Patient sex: F
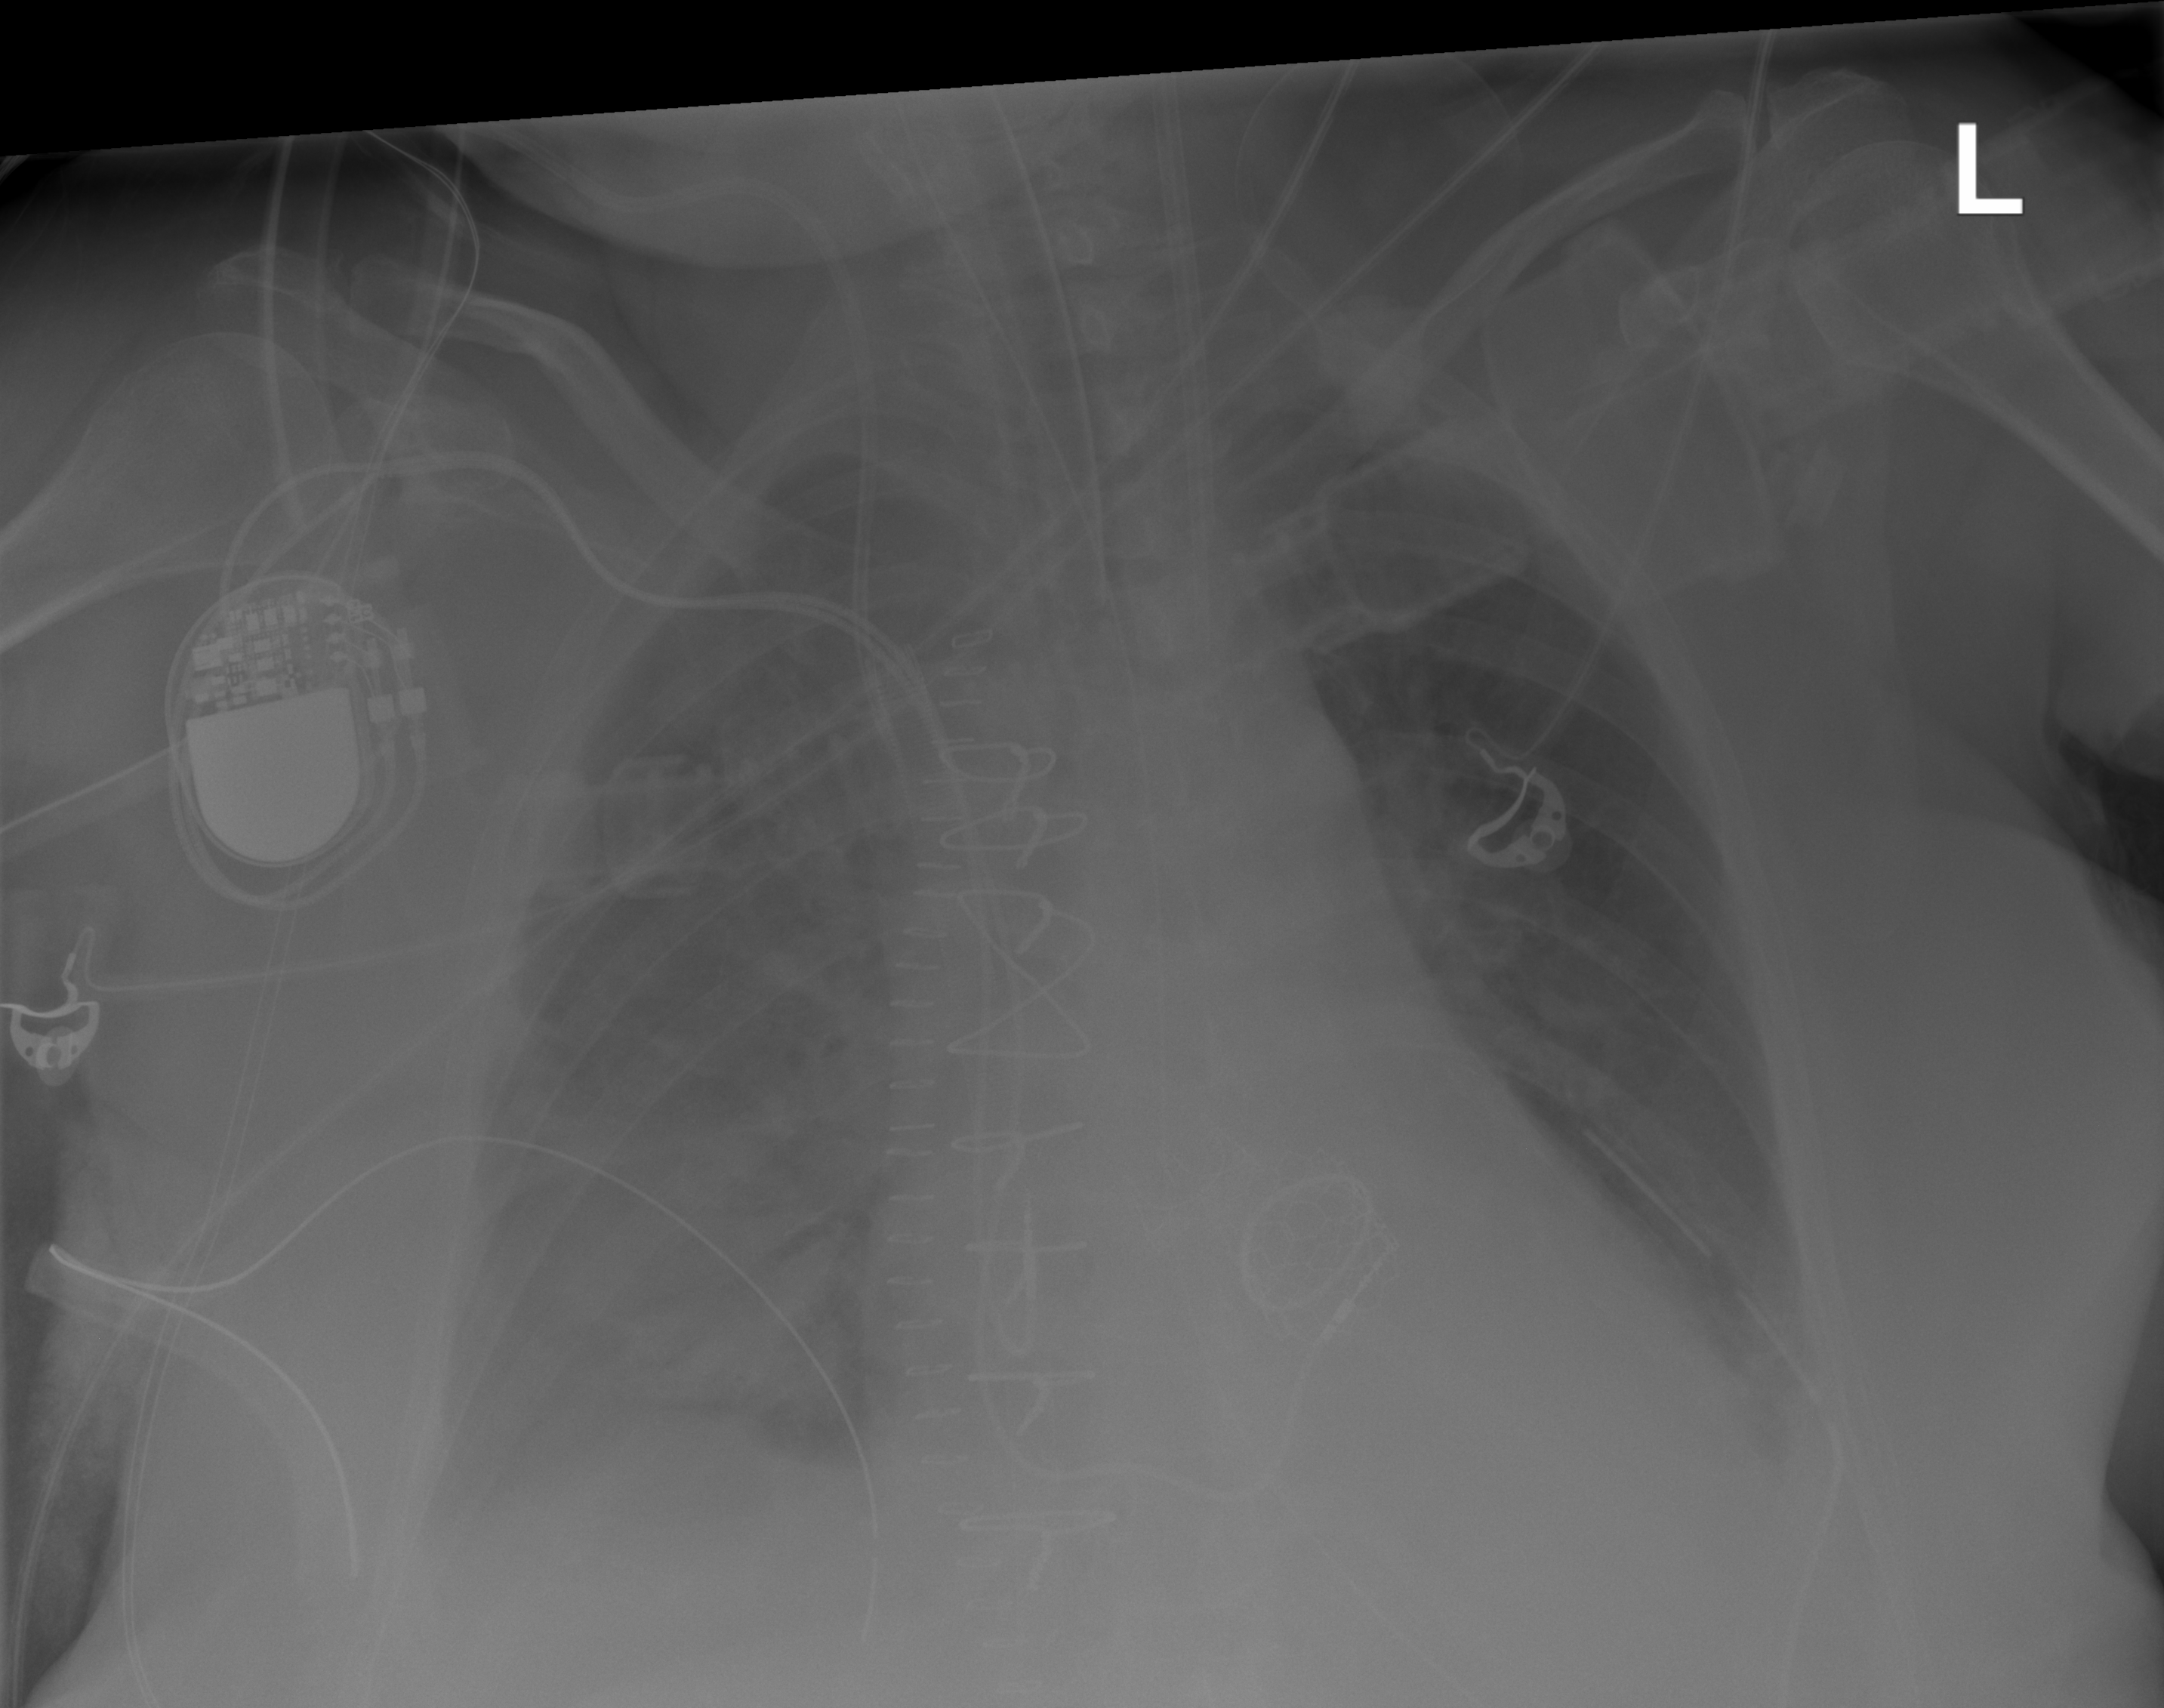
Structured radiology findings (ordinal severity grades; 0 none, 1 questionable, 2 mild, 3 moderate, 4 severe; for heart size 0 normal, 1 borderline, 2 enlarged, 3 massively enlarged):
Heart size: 2
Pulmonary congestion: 3
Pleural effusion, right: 3
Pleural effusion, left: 2
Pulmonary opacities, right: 2
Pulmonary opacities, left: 0
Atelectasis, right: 0
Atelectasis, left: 2